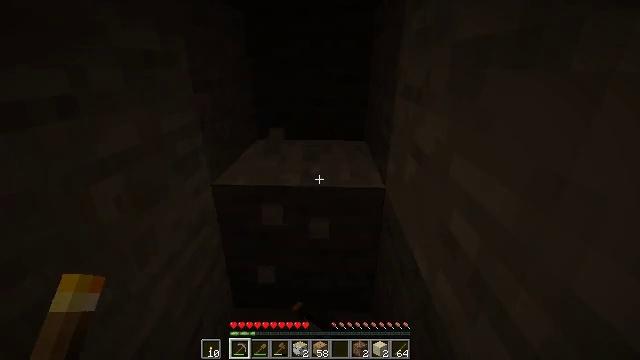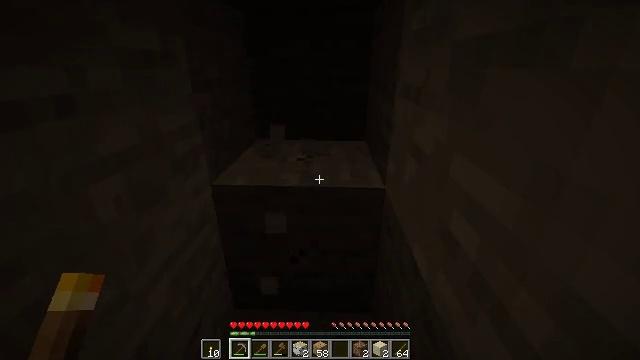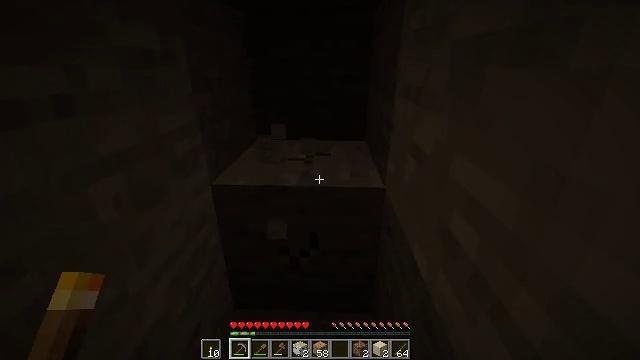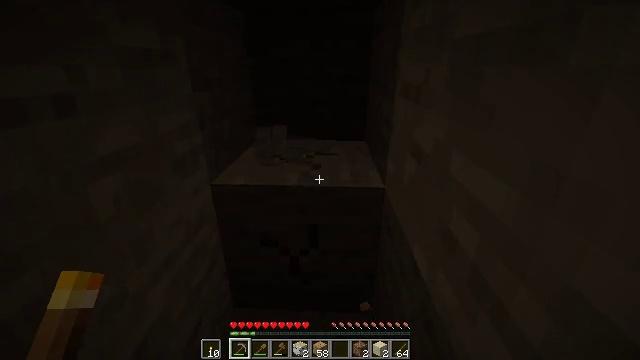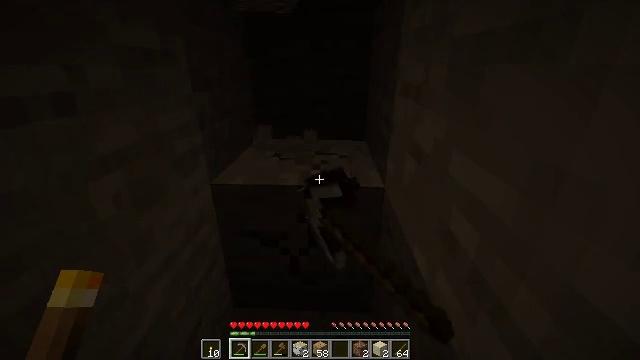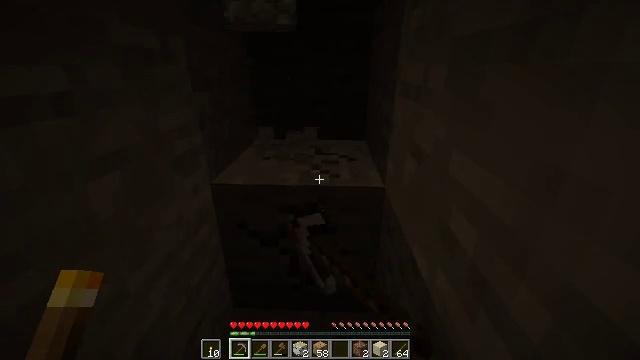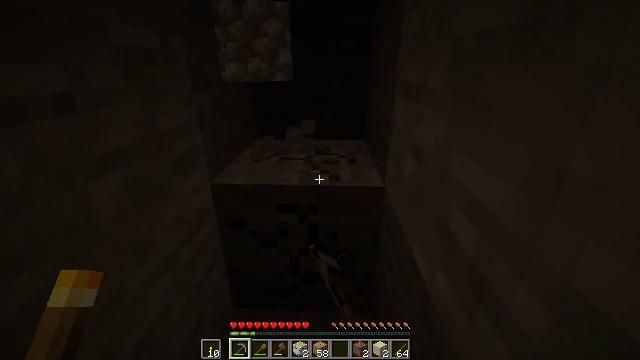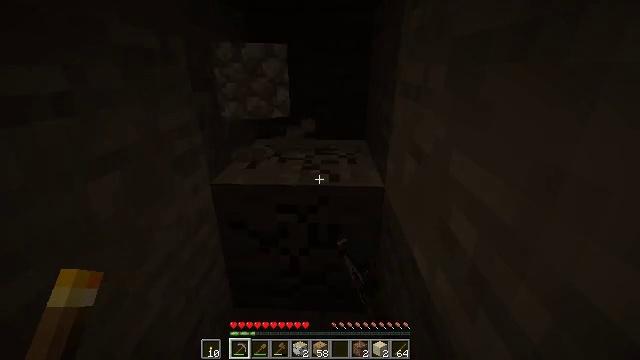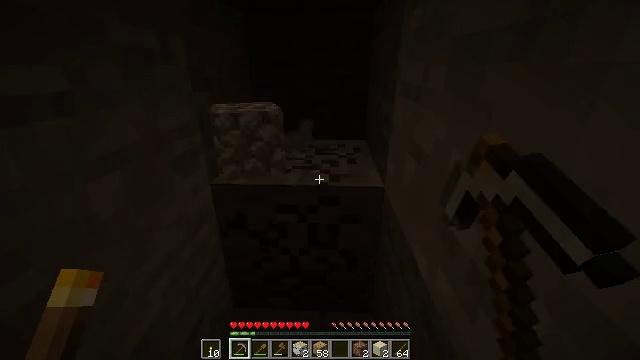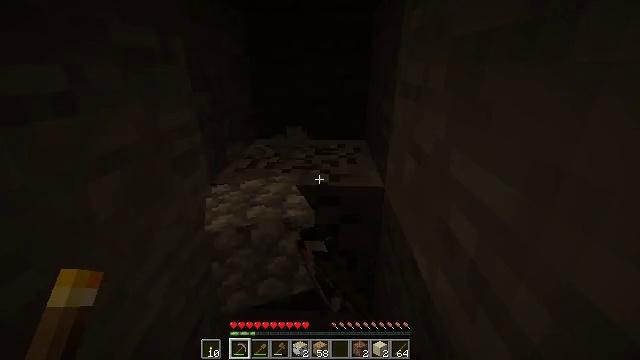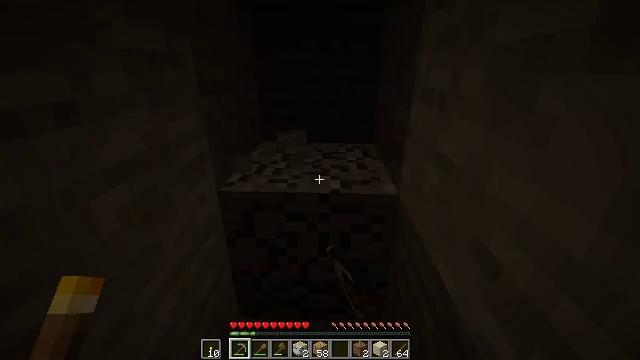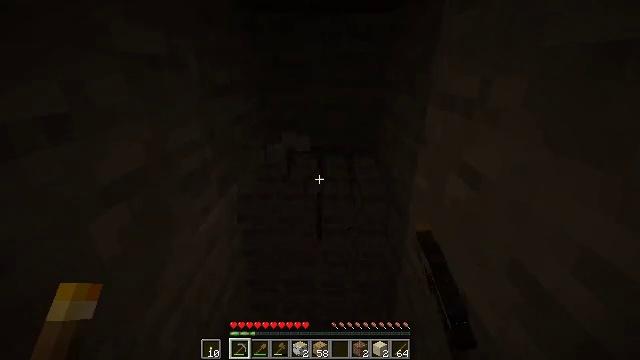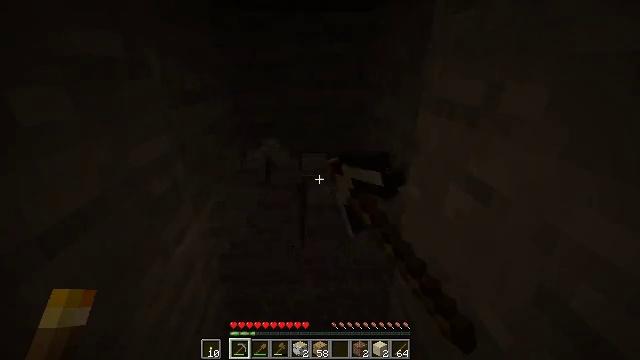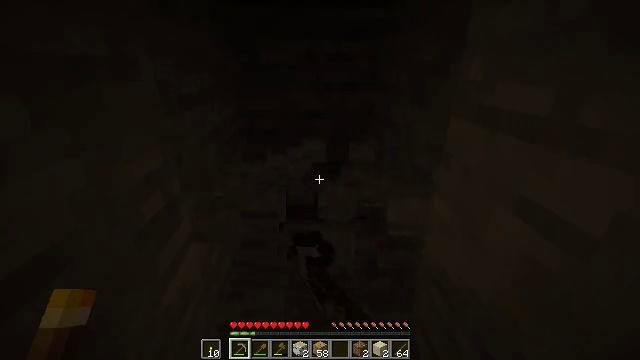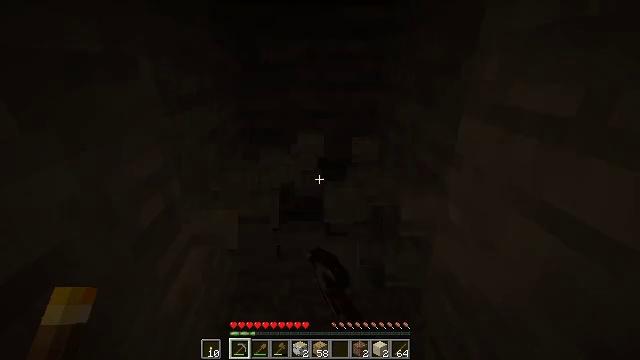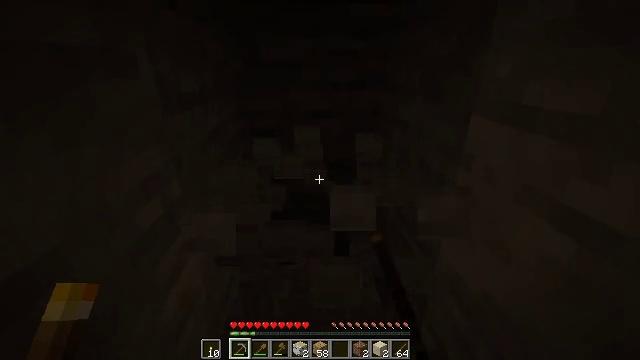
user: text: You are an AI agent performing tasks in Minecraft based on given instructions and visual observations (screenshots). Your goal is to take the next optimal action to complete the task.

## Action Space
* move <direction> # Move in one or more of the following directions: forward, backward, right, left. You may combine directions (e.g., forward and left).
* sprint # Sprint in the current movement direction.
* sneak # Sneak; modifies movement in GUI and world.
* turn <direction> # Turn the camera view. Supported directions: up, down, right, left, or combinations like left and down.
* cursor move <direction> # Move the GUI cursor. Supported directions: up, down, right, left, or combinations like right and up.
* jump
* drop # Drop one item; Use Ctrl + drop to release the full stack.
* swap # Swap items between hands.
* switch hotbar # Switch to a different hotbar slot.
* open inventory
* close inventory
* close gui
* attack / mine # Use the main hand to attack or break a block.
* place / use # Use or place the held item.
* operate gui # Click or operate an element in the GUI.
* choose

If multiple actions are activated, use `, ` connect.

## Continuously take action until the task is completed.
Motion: motion action
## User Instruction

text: Break the stone block.
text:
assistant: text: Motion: attack / mine
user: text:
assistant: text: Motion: attack / mine
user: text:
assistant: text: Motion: attack / mine
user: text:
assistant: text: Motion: attack / mine
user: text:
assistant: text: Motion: attack / mine
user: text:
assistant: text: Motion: attack / mine
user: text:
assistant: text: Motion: attack / mine
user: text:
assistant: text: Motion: attack / mine
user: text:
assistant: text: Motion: attack / mine
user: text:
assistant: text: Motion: move forward and move left, attack / mine
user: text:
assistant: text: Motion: move forward and move left, attack / mine
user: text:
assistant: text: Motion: move forward, turn right, attack / mine
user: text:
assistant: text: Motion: attack / mine
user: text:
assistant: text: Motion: attack / mine
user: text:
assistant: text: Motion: attack / mine
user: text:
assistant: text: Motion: attack / mine
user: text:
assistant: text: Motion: attack / mine
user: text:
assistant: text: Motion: attack / mine
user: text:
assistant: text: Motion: attack / mine
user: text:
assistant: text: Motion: attack / mine
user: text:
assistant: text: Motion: attack / mine
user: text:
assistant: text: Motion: attack / mine
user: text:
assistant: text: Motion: attack / mine
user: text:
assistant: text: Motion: attack / mine
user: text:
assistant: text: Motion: move back and move left, attack / mine
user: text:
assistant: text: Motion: move back and move left, attack / mine
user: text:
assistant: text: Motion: move back and move left, attack / mine
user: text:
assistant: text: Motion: attack / mine
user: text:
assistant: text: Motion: attack / mine
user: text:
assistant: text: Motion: attack / mine